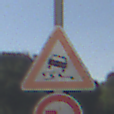
Verkehrszeichen: SchleuderOderRutschgefahr
Zusatzzeichen unten: UeberholverbotKraftfahrzeuge
Umgebung: Outdoor, Nature
Tageszeit: MorningAfternoon
Wetter: PartlyCloudy
Licht: Natural
Jahreszeit: NotSpecified
Kontrast: HighContrast